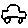
Label: car